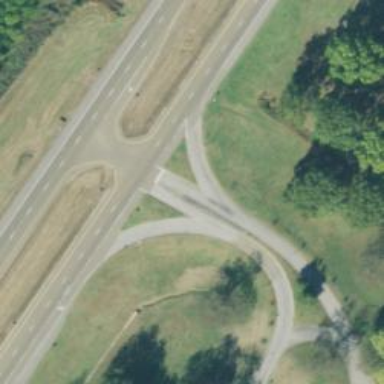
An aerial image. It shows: Trunk link highway with asphalt surface.